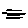
Label: line